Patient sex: M
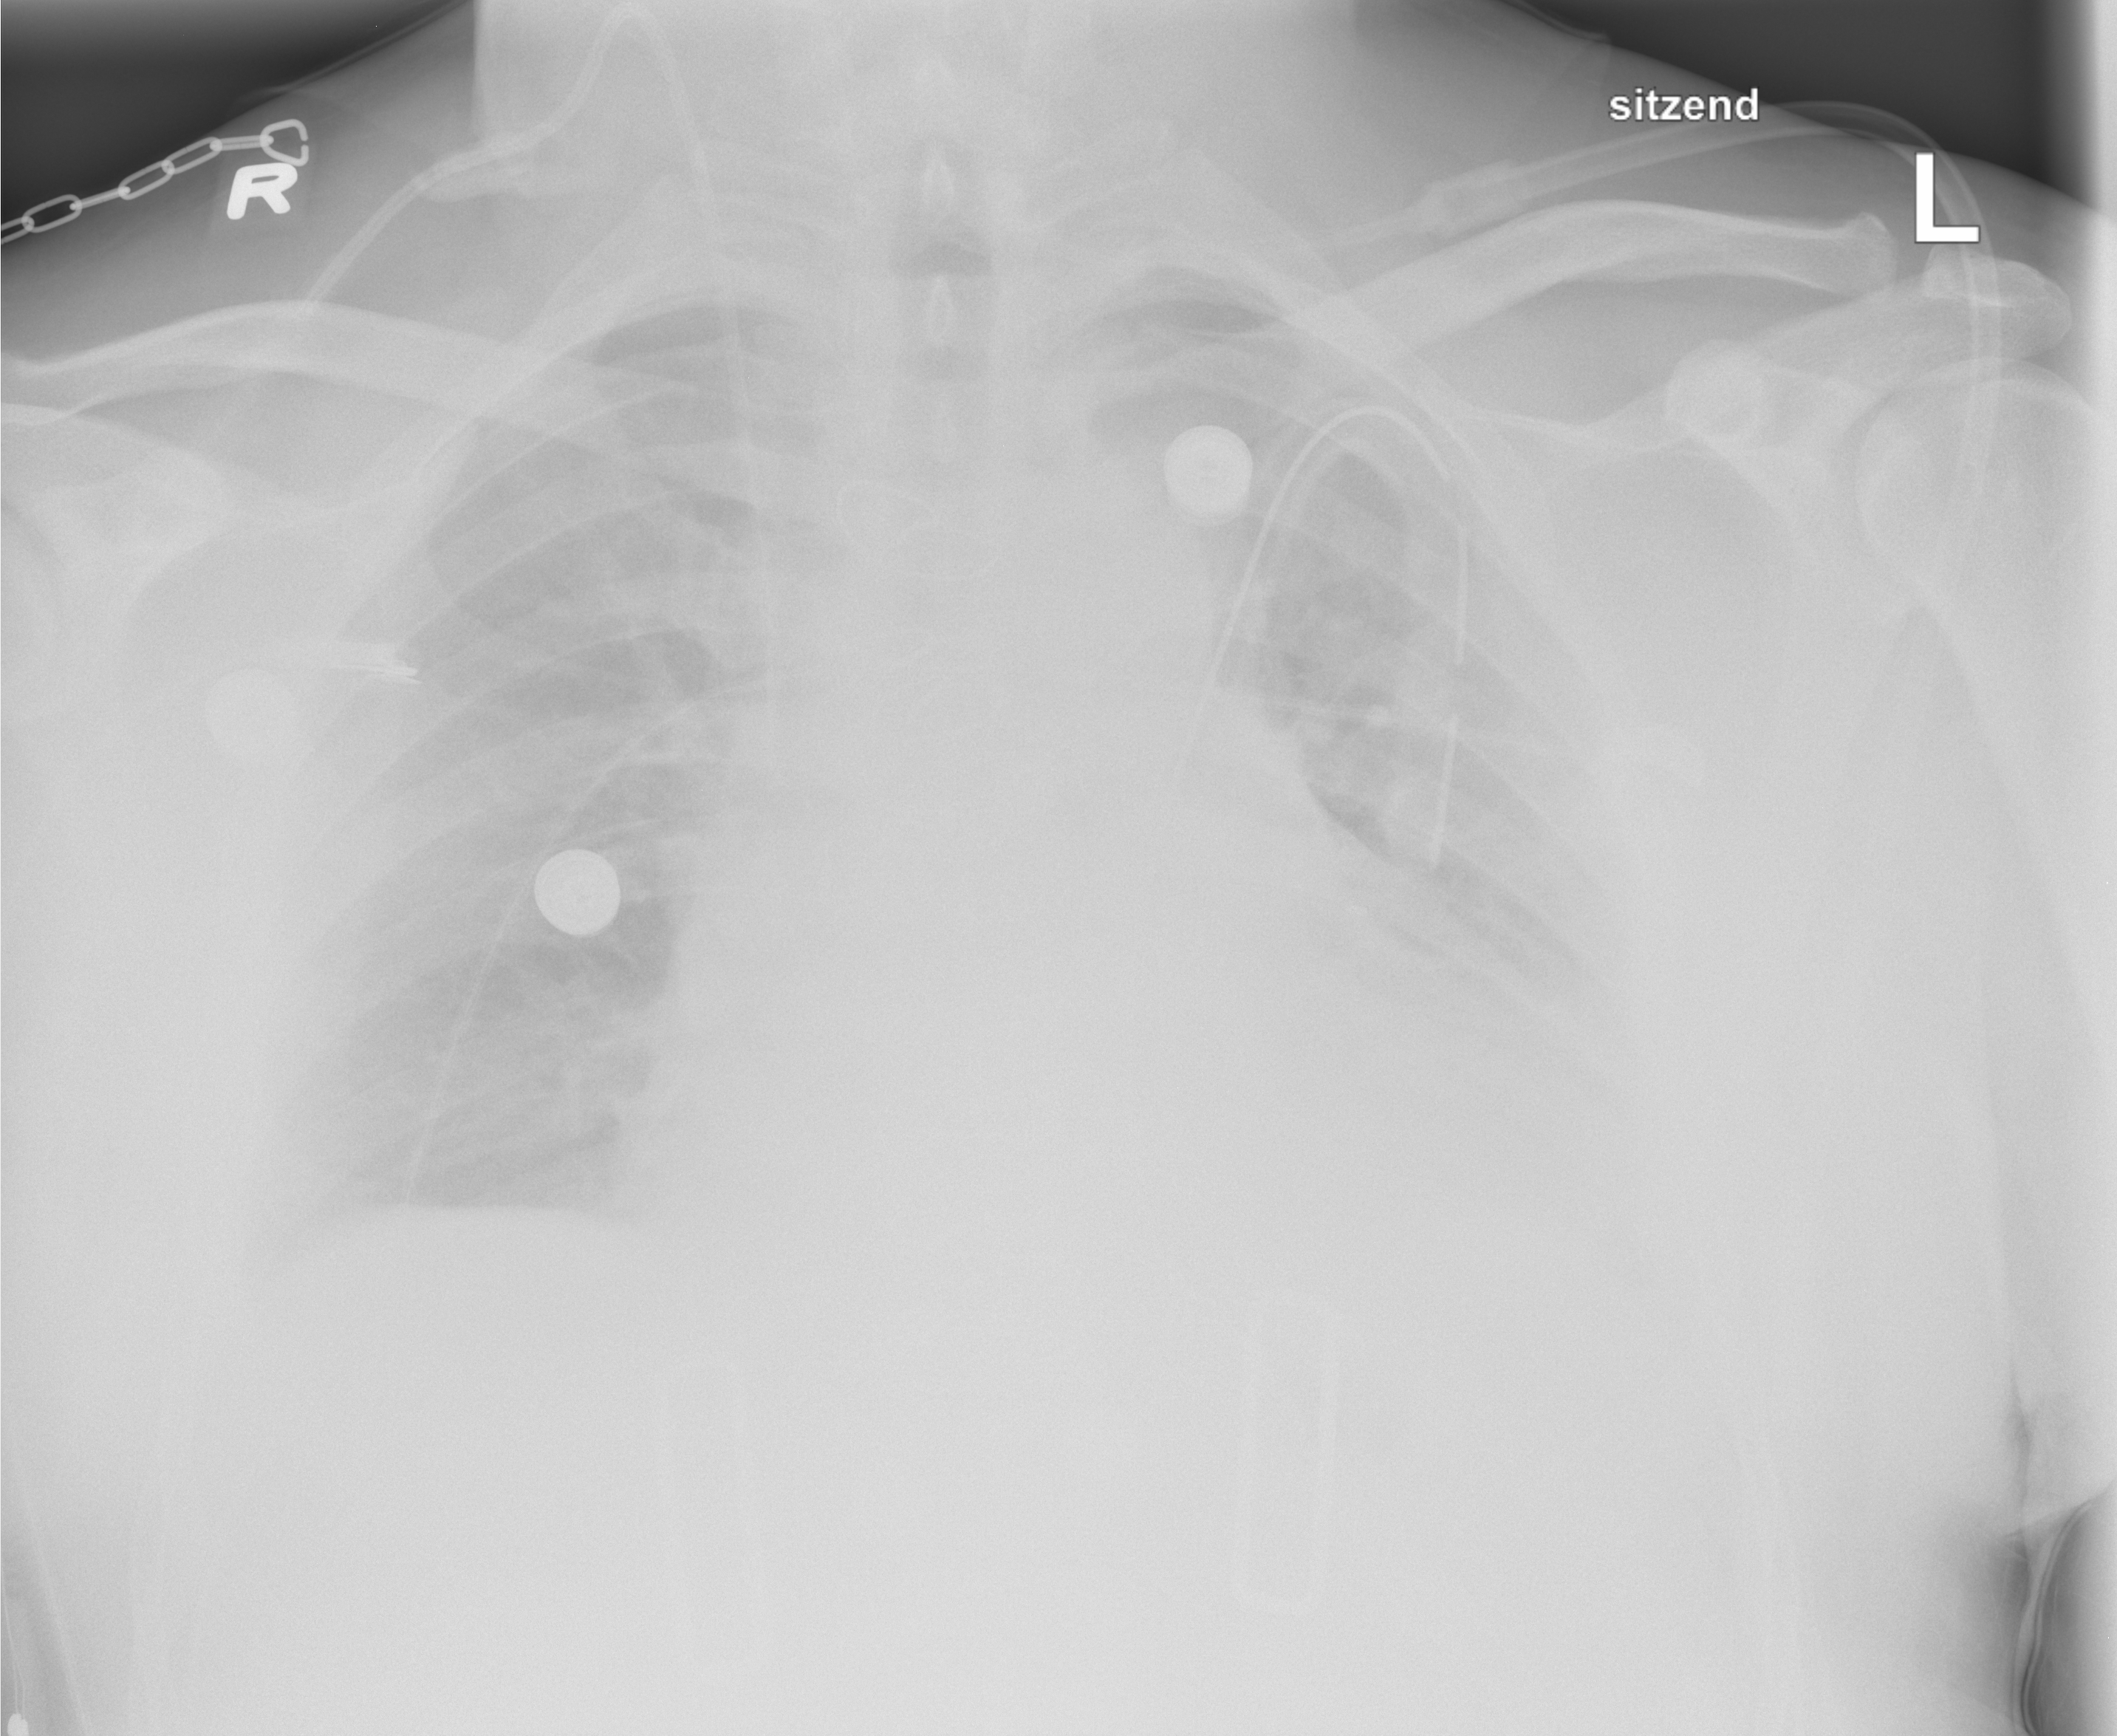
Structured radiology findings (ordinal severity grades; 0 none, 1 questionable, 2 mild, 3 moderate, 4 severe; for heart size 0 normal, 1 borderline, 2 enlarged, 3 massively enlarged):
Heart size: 2
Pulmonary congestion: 2
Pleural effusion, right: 2
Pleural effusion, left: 2
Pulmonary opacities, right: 1
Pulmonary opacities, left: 1
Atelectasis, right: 2
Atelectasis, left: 2